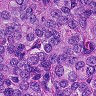
Metastatic tissue present: yes